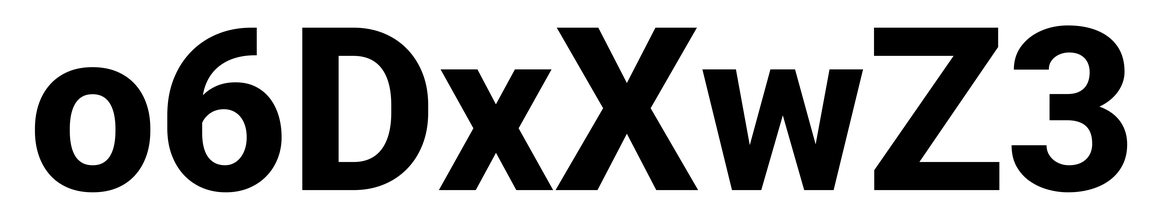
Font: Roboto_ExtraBold